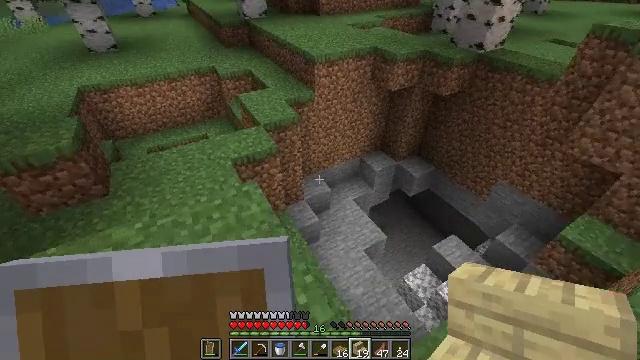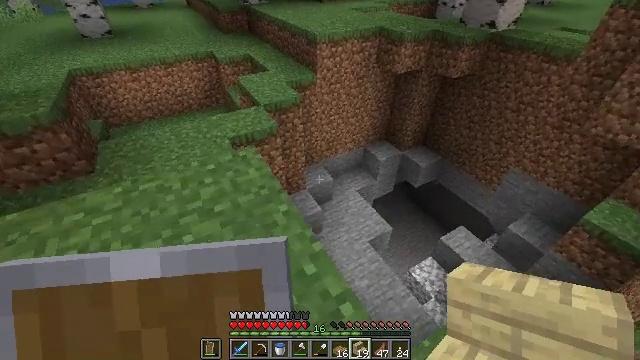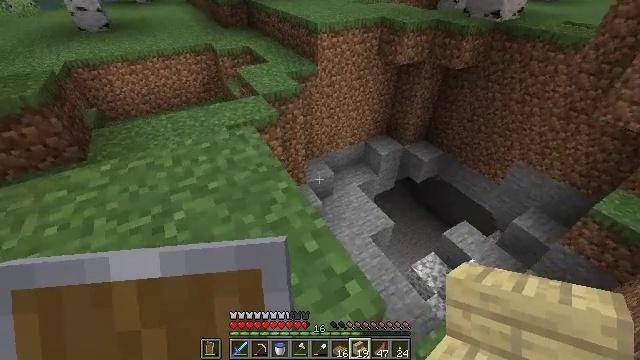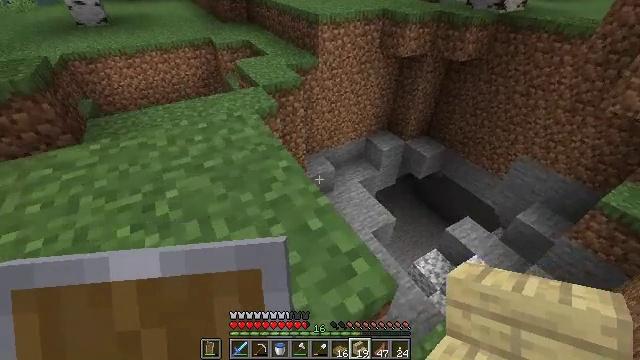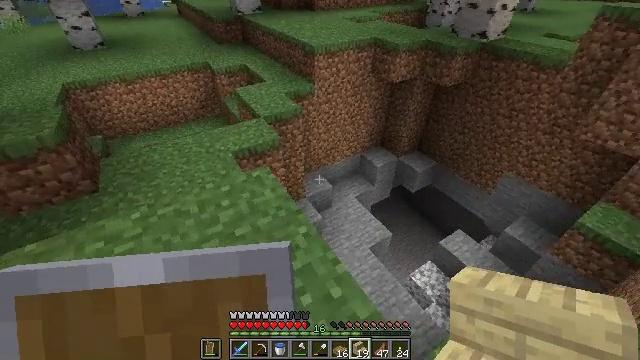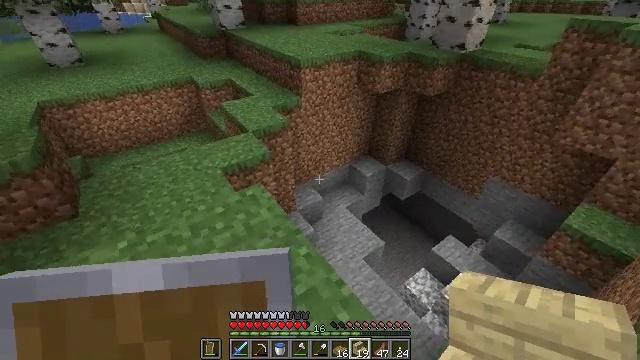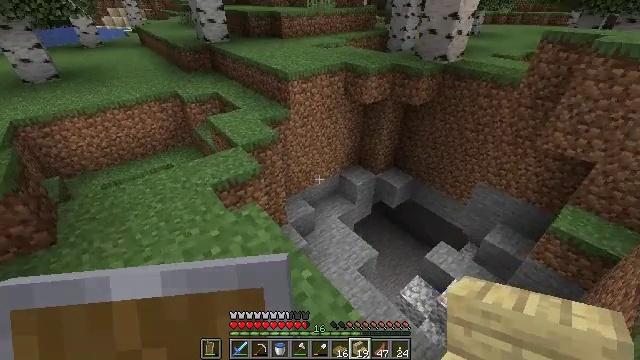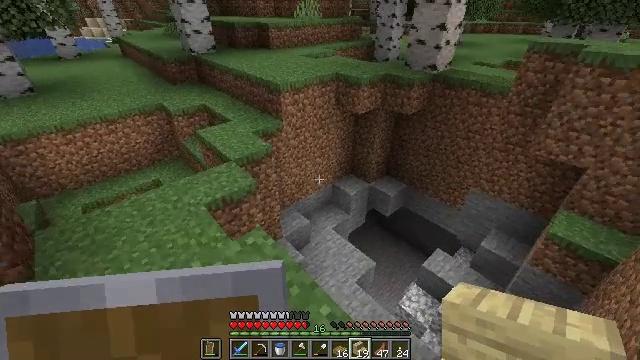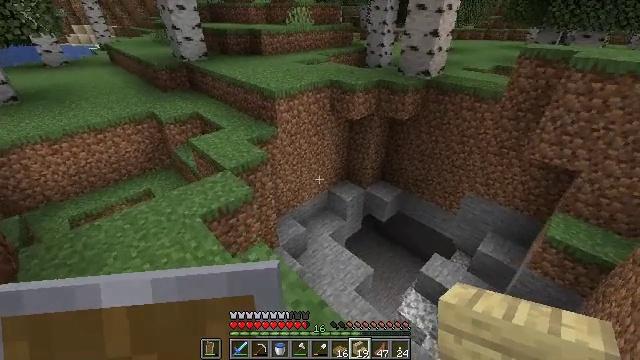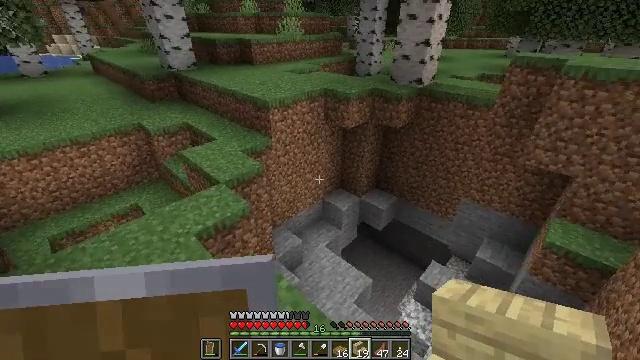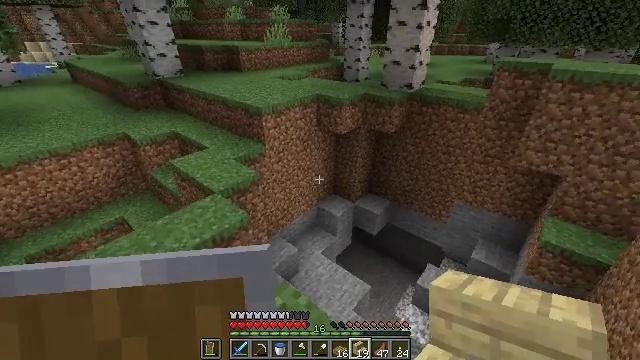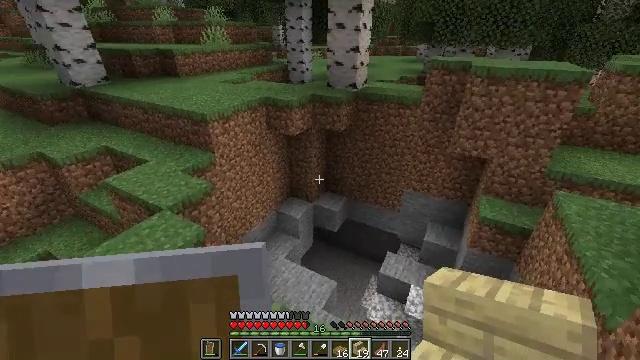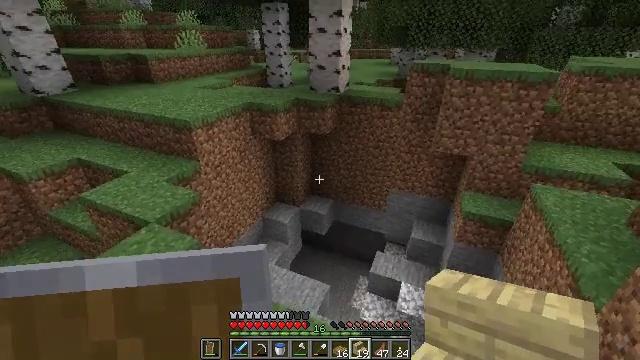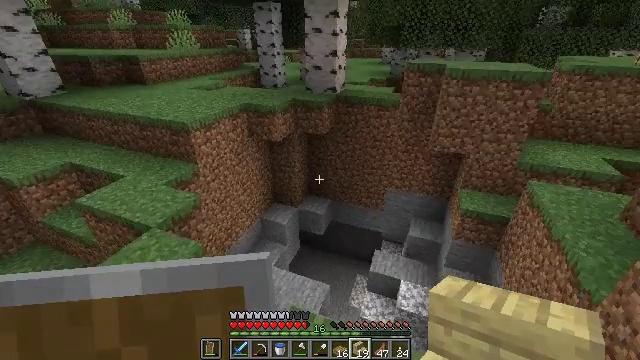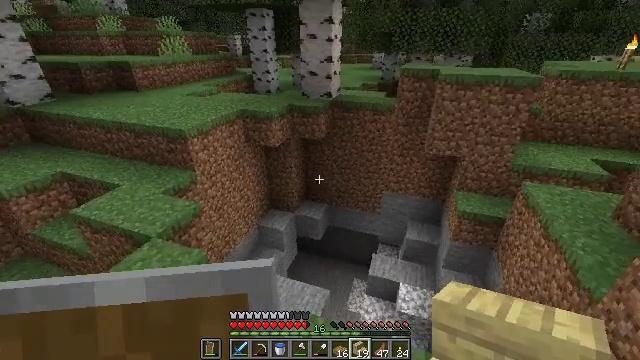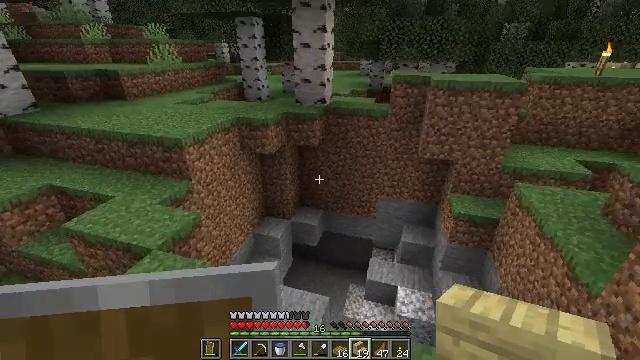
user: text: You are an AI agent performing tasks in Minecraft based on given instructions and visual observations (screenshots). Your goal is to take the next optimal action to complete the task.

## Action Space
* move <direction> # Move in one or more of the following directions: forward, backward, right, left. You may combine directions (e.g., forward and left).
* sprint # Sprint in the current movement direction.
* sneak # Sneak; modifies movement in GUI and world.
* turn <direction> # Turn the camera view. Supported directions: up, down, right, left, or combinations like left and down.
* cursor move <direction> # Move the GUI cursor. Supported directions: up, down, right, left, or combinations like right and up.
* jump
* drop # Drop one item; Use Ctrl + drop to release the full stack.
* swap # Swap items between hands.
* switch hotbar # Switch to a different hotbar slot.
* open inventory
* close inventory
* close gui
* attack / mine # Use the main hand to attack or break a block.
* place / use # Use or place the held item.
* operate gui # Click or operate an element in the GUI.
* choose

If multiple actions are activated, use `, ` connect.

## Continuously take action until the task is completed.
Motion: motion action
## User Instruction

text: Chop down the birch log.
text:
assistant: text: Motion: move forward and move left
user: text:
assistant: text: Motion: move forward and move left
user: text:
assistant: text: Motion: move forward and move left
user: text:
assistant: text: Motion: move forward and move left, turn right
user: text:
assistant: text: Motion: move forward and move left, turn right and up
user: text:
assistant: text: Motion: move forward and move left, turn right and up
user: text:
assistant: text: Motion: move forward and move left, turn right and up
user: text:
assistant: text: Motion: move forward and move left, turn right and up
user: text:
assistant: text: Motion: move forward and move left, turn right and up
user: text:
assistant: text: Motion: move left, turn right and up
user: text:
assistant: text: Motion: move left, turn right
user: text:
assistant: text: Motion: move left, turn right
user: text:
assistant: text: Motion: move left, turn right
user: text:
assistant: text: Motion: move left, turn right and up
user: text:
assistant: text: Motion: turn right and up
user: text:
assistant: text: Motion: turn right and up
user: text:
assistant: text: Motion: turn right
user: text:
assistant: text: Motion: no_op
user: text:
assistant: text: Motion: turn right and up
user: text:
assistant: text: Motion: turn right and up
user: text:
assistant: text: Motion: turn right and up
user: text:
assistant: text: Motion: no_op
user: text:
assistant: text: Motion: turn left
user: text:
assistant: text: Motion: no_op
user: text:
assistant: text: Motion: turn right
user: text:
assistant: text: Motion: no_op
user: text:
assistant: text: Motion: move left
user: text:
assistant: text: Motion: move left
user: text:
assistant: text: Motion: move left
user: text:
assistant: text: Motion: move left, turn right